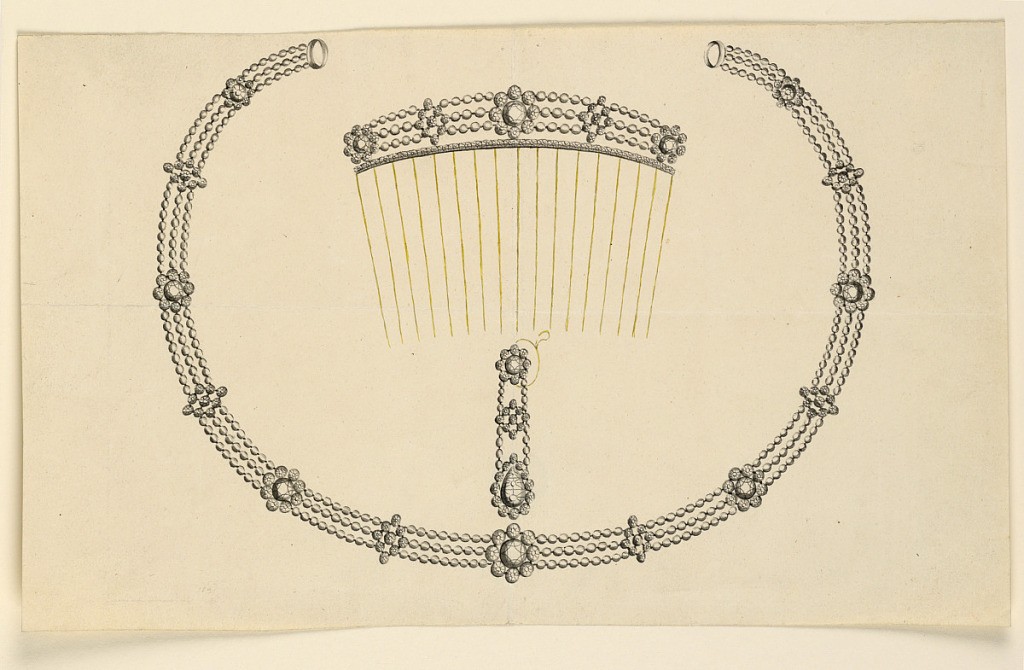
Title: Design for a Comb, Earring and Necklace
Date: early 19th century
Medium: Pen and black ink, brush and gray, olive watercolor on light brown paper
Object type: Drawing
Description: Jewelry designs for a hair comb, earring, and a necklace, all with the same motifs. The comb at upper center with seventeen tines; three rows of beads connecting alternatively one of three blossoms composed of round diamonds with a frame of eight smaller ones around, and one of two lozenges, formed by eight round diamonds with a central one. The earring below; the front of a double-sloped ring supports a blossom from which two chains are hanging, supporting in the center a lozenge, and below the drop, formed by three diamonds, with a frame like the blossom. The curving necklace encloses both the earring and comb; necklace consists of three chains of heads with, alternating, seven blossoms and six lozenges.